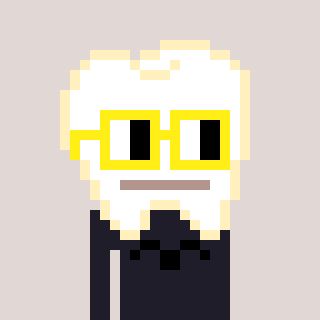
a pixel art character with square yellow glasses, a tooth-shaped head and a grayscale-colored body on a warm background